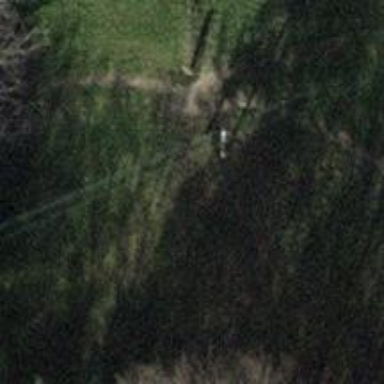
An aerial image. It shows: Straight power pole with straightforward line management.